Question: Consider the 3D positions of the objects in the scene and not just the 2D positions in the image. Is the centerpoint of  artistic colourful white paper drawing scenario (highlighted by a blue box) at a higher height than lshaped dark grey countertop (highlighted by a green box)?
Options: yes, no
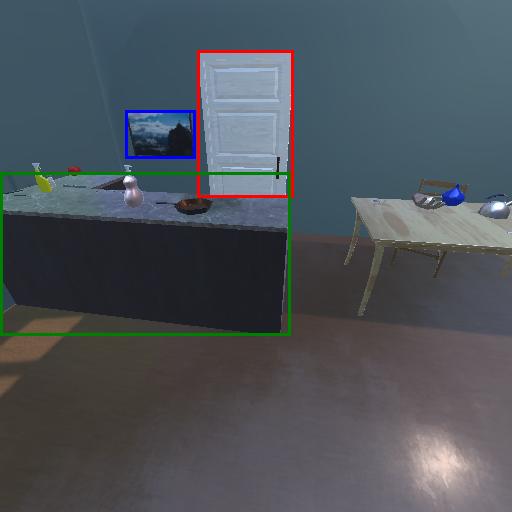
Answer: yes